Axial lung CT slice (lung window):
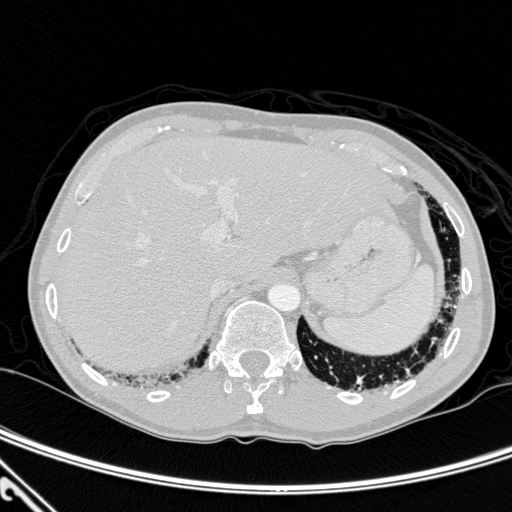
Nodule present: no